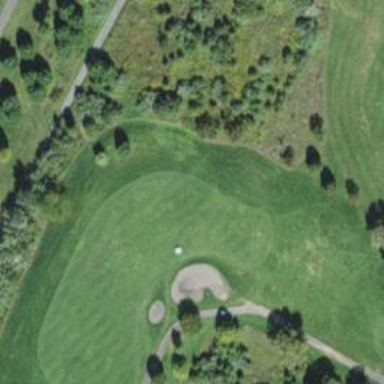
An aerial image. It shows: View of golf hole.